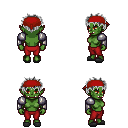
a pixel art fantasy rpg character, female body template, orc, green skin, steel arm armor, red pants, gray bedhead hairstyle, red bandana, gray slippers, four views (front, back, left, right), 2x2 character sprite sheet, small pixel art, hard edges, no anti-aliasing